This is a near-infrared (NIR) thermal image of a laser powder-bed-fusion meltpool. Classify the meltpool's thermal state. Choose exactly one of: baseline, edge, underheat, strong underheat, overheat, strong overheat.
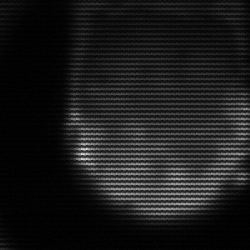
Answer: edge